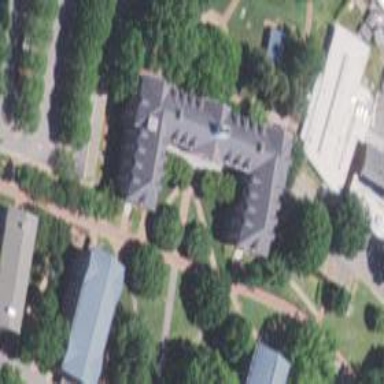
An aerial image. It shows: College building.